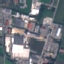
Land use / land cover: Industrial